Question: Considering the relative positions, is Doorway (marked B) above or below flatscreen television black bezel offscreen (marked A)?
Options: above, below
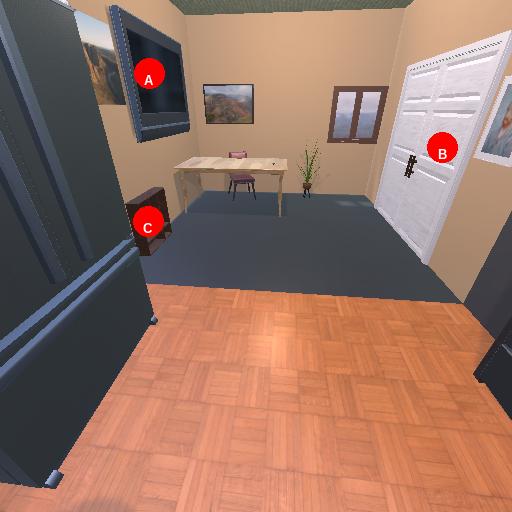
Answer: above